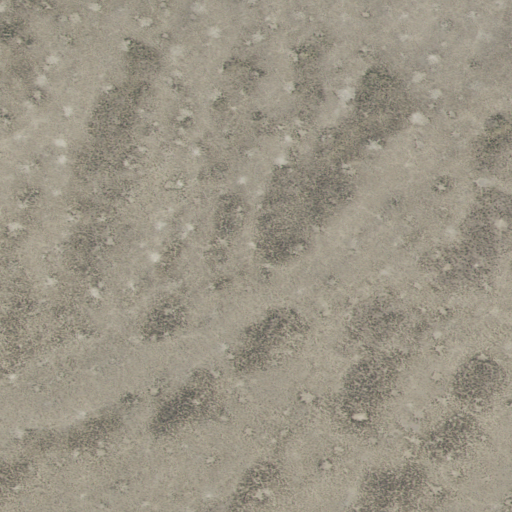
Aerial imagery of valley in Idaho named Bare Canyon containing only shrub